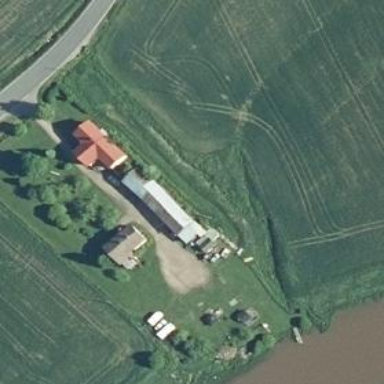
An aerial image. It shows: Farmyard area.